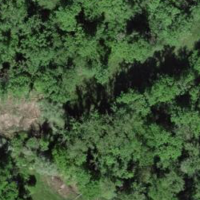
EUNIS habitat code: 41
Species observed at this site:
Anacamptis pyramidalis